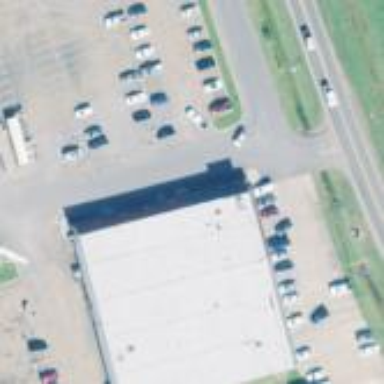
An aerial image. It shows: Retail building.